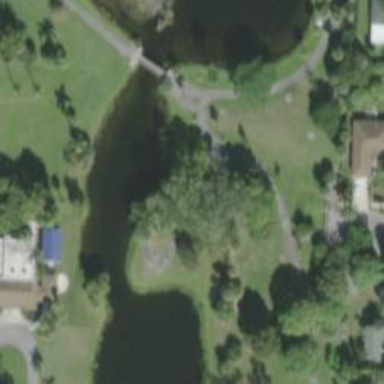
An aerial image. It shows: Disc golf hole.